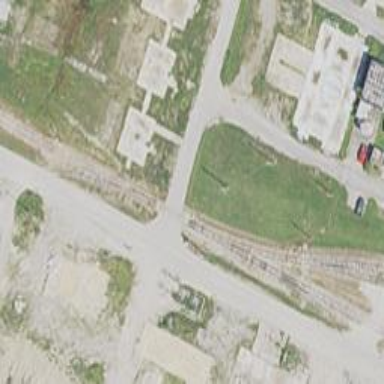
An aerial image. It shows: Railway level crossing.